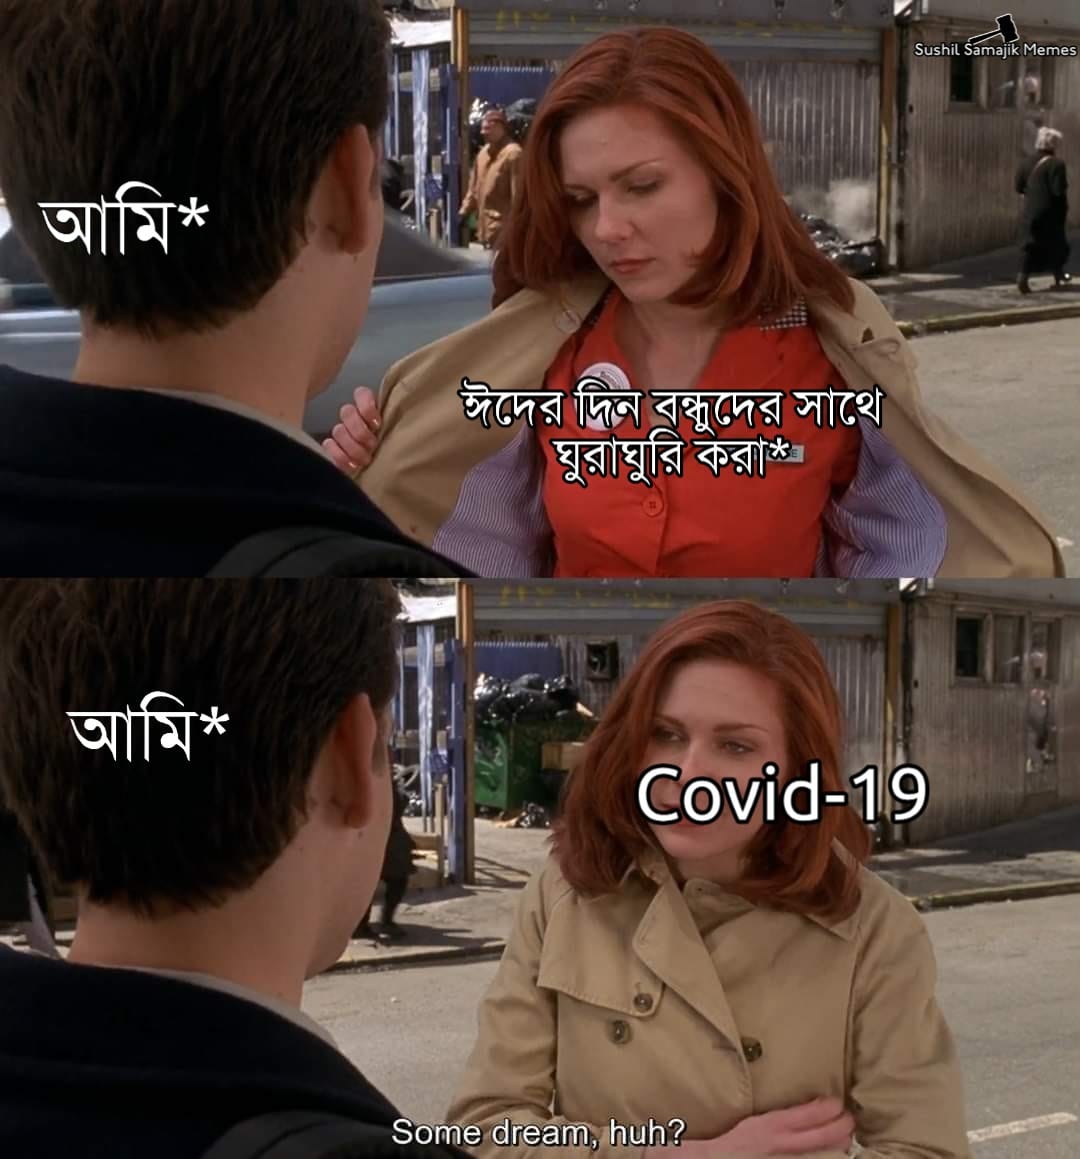
Caption: আমি*    ঈদের দিন বন্ধুদের সাথে ঘুরাঘুরি করা*     আমি*     Covid-19    Some dream , huh ?
Label: non-hate